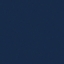
Label: SeaLake